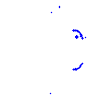
Particle: kaon